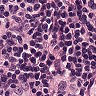
Metastatic tissue present: yes